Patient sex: F
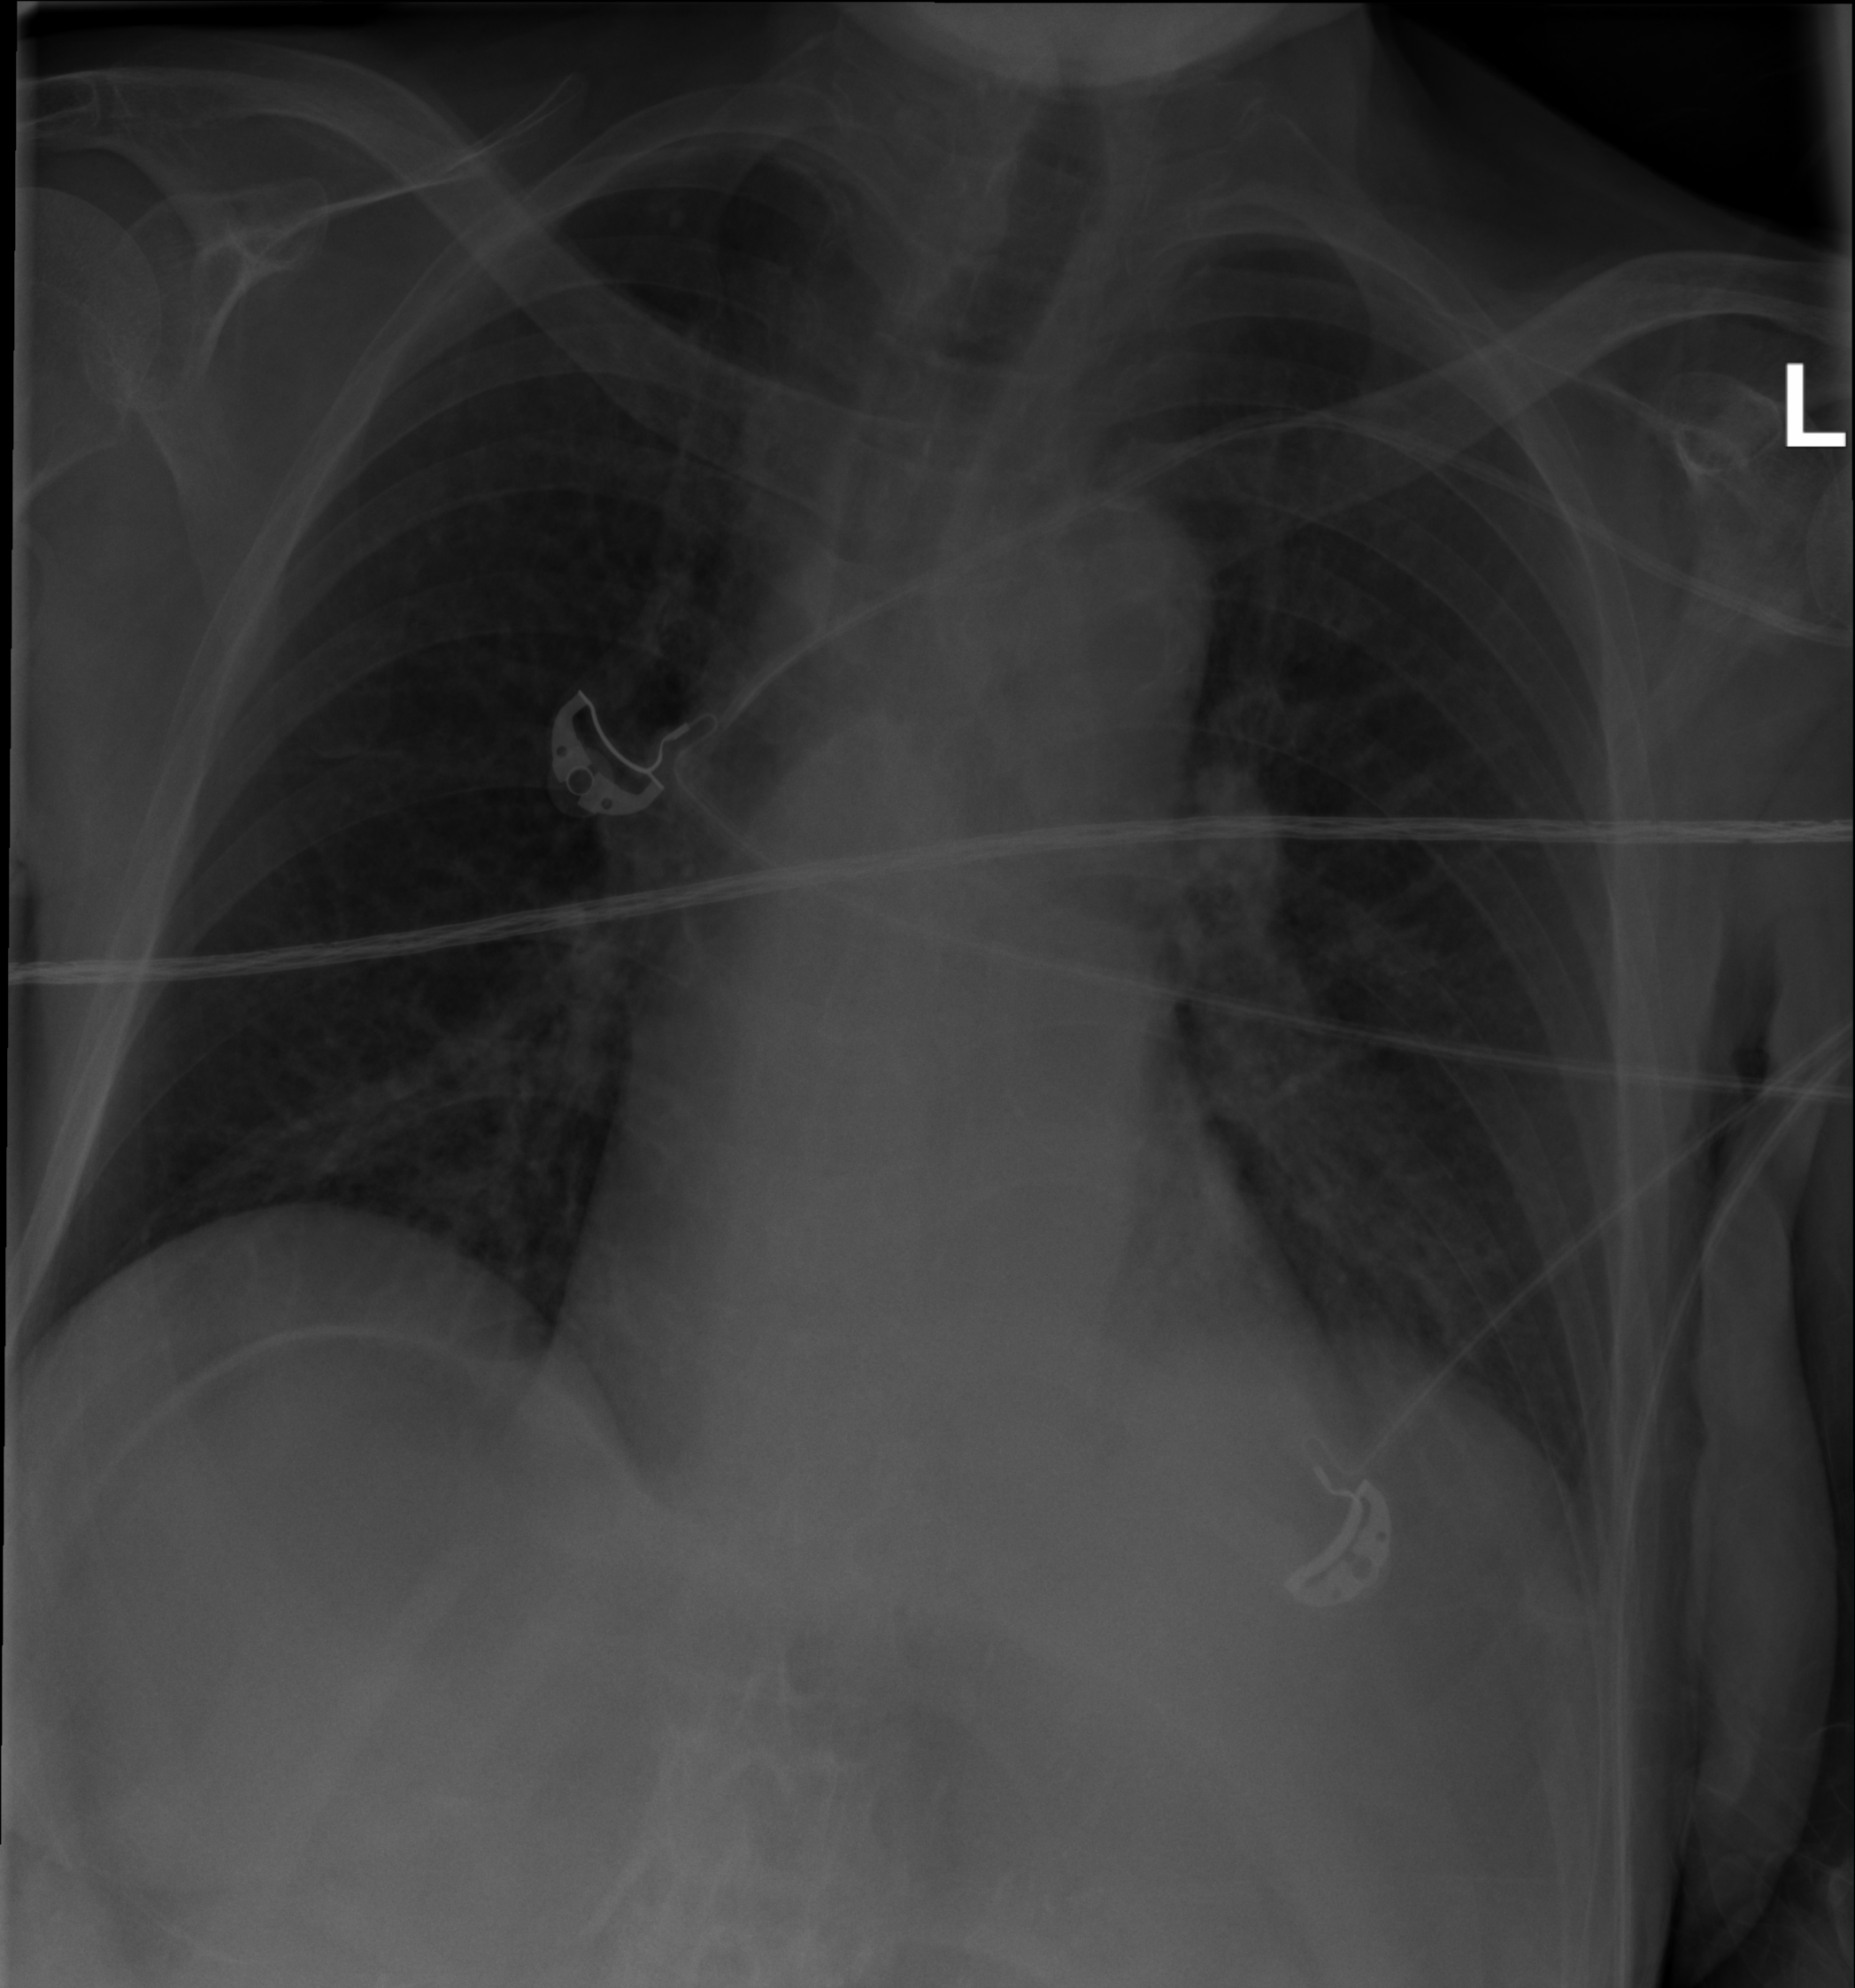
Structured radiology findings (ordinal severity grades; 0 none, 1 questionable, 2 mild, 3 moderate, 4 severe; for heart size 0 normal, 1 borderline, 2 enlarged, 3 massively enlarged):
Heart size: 0
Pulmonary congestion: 0
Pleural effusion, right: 0
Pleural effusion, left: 0
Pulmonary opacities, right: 0
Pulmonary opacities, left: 0
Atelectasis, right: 0
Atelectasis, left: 1